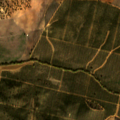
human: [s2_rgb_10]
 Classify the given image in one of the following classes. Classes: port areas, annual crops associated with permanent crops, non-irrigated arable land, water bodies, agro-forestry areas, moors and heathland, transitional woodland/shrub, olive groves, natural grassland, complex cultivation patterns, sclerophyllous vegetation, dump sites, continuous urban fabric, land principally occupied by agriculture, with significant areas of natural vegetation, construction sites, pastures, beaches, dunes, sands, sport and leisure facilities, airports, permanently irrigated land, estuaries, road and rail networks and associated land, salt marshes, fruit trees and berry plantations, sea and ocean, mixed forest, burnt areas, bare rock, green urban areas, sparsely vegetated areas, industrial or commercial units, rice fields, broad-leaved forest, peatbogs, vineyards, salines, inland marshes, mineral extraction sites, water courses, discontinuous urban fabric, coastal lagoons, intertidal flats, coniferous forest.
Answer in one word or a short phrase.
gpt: non-irrigated arable land, permanently irrigated land, olive groves, agro-forestry areas